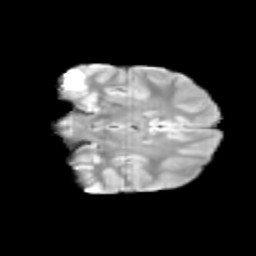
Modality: T2w
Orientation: coronal
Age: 11
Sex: male
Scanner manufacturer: siemens
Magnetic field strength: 3 T
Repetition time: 3.8 s
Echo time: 0.07 s